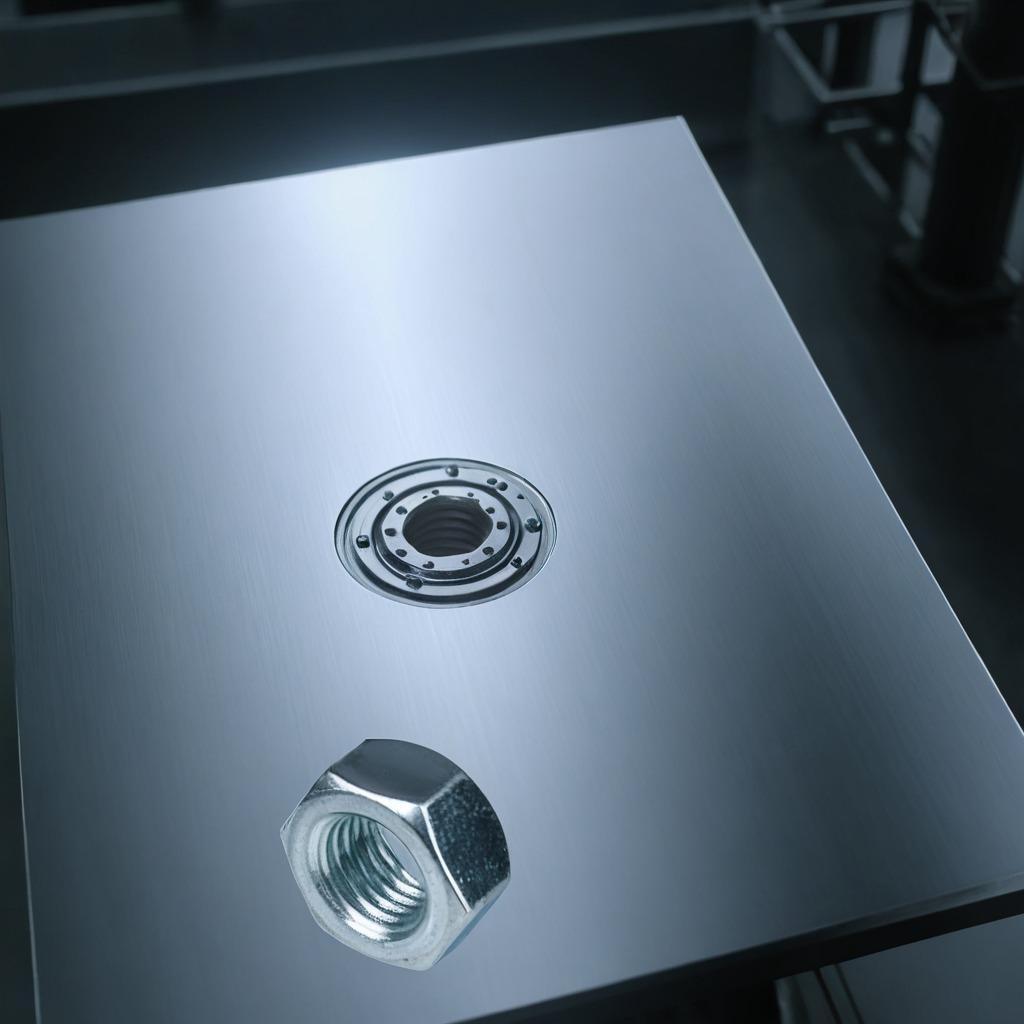
A metal nut lies on the metal table.